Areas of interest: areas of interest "Yifu Gymnasium"
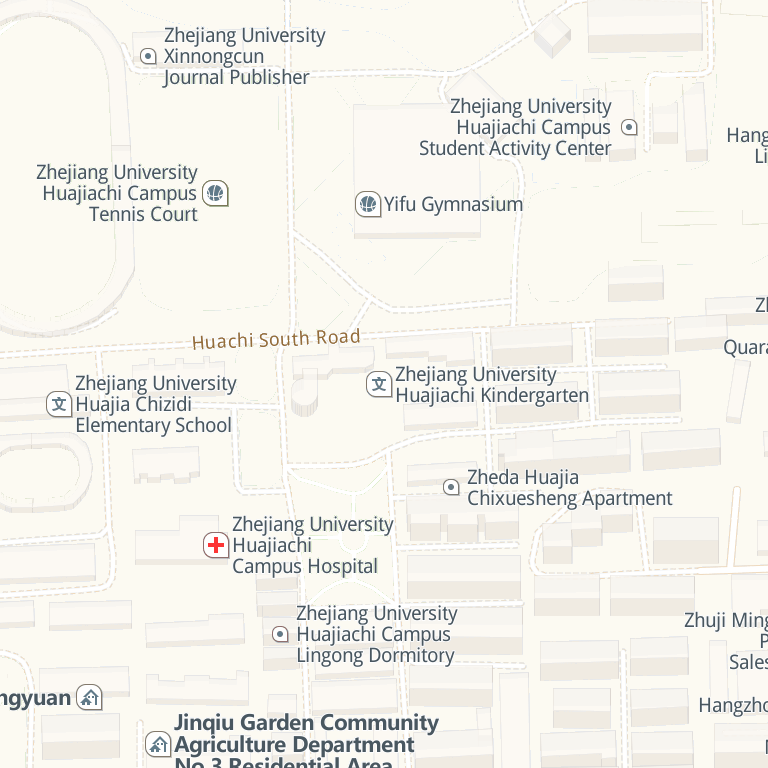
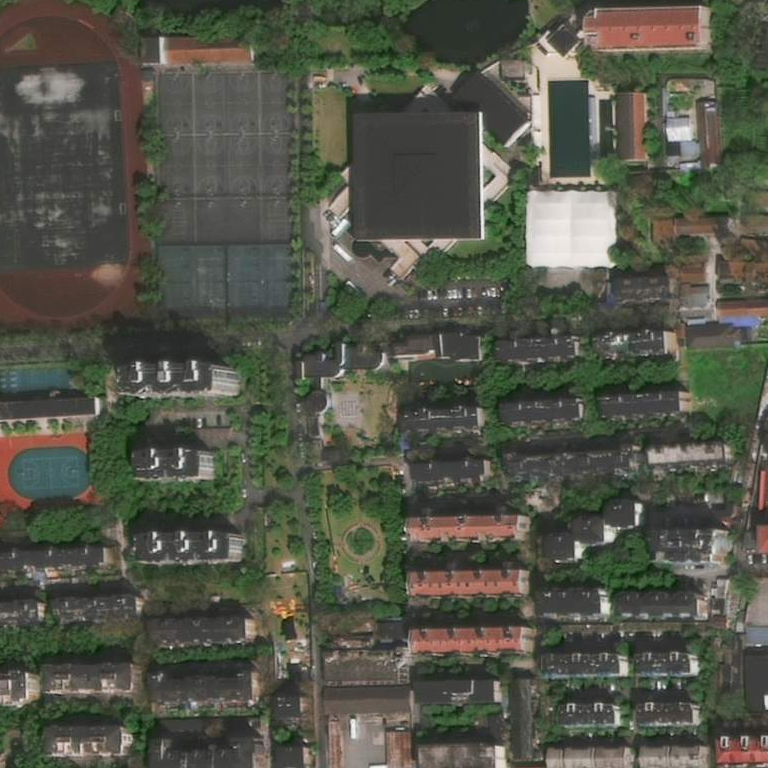